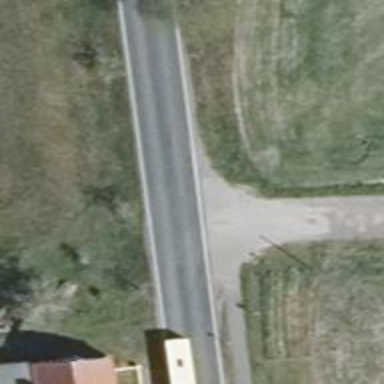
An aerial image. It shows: Secondary road with asphalt surface.